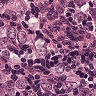
Metastatic tissue present: yes